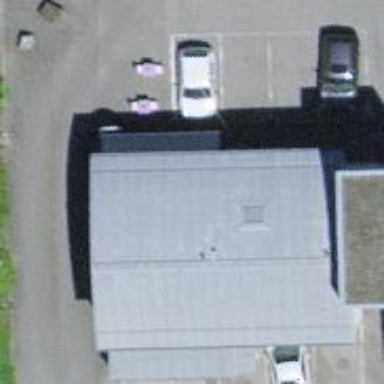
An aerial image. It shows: Café.